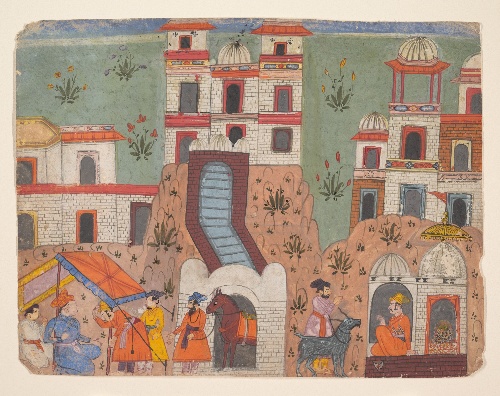
Date: last quarter of the 17th century
Object type: Folio
Classification: Paintings
Medium: Ink and opaque watercolor on paper
Culture: India (Punjab Hills, Bilaspur)
Dimensions: 8 7/8 x 11 1/2 in. (22.5 x 29.2 cm)
Department: Asian Art
Credit line: Gift of Mr. and Mrs. Ed Weiner, 1975
Accession year: 1975
Repository: Metropolitan Museum of Art, New York, NY
Tags: Buildings|Kings|Men|Horses|Goats|Cities